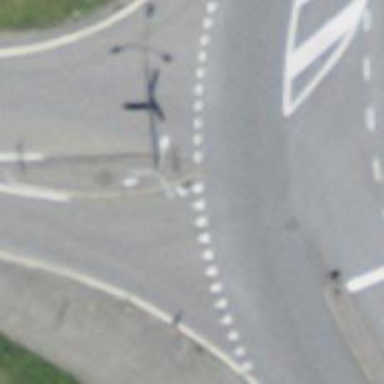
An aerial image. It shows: Asphalt tertiary road with traffic calming island.